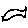
Label: fish